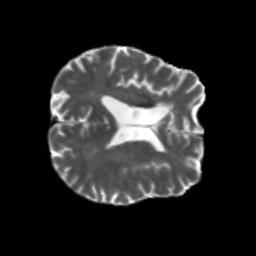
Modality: T2w
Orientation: axial
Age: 72
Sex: male
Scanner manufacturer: siemens
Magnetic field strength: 3 T
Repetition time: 5.25 s
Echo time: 0.08 s